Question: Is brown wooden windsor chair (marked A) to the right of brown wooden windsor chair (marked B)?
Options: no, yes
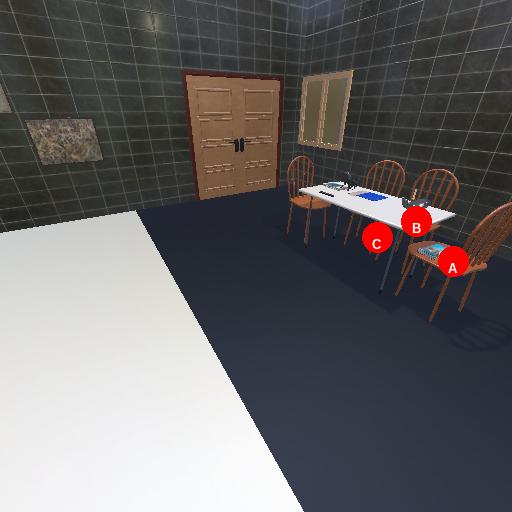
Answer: no